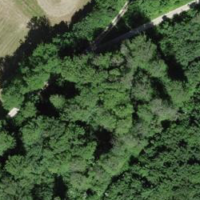
EUNIS habitat code: 44
Species observed at this site:
Allium ursinum